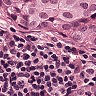
Metastatic tissue present: yes